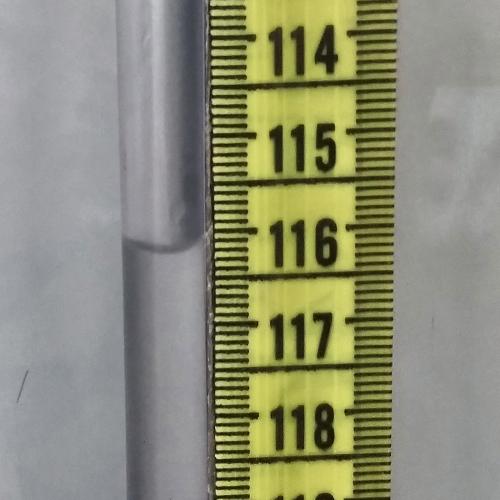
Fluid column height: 116.2 cm